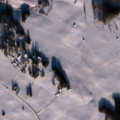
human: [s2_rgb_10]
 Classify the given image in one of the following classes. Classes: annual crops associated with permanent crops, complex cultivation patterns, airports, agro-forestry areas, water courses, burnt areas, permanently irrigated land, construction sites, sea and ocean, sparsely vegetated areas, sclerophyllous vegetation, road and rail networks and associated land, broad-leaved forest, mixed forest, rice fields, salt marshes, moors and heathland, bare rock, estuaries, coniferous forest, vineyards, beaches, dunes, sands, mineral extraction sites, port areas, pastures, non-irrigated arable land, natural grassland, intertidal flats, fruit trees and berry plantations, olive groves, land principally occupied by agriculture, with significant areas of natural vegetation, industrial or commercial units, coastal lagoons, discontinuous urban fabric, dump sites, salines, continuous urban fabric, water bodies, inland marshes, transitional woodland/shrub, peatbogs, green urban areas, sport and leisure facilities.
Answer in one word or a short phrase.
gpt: discontinuous urban fabric, non-irrigated arable land, land principally occupied by agriculture, with significant areas of natural vegetation